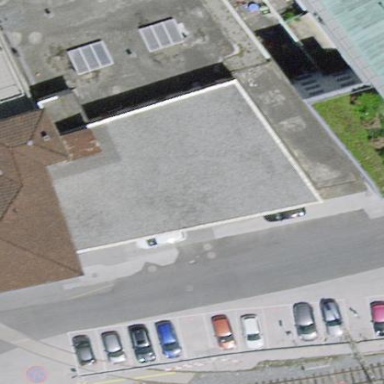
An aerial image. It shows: Warehouse building.